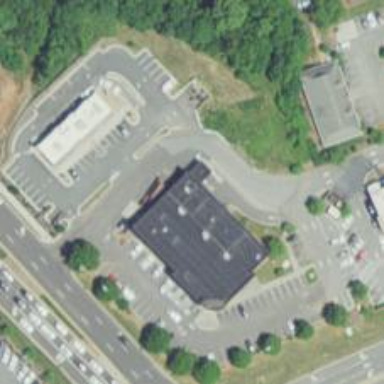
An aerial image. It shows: Pharmacy providing healthcare services.